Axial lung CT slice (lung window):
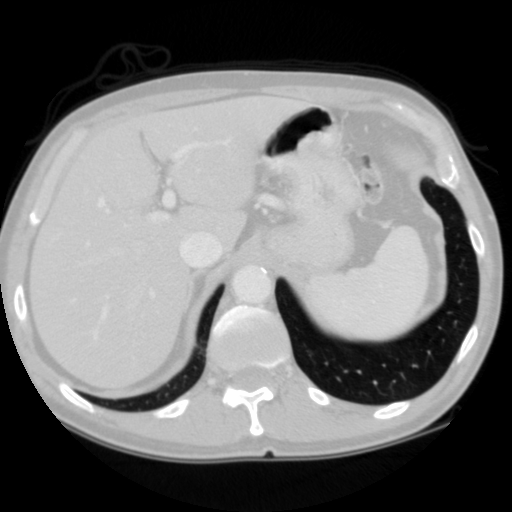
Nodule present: no